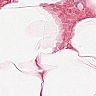
Metastatic tissue present: no